Field crop: tomato
Growth stage: 1
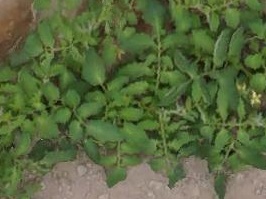
Species: tomato